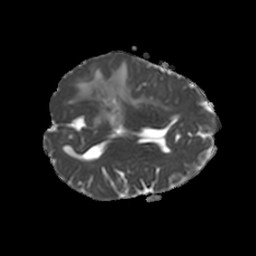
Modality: ADC
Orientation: axial
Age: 70
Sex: female
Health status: ill
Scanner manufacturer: philips
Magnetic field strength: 3 T
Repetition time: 3.8 s
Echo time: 0.09 s